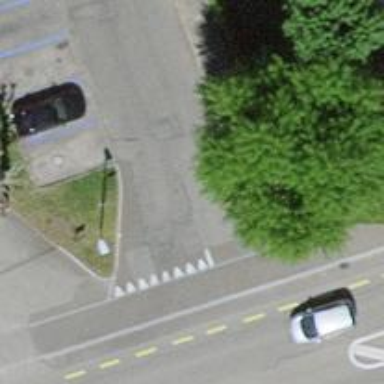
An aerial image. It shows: Marked crossing on the road.